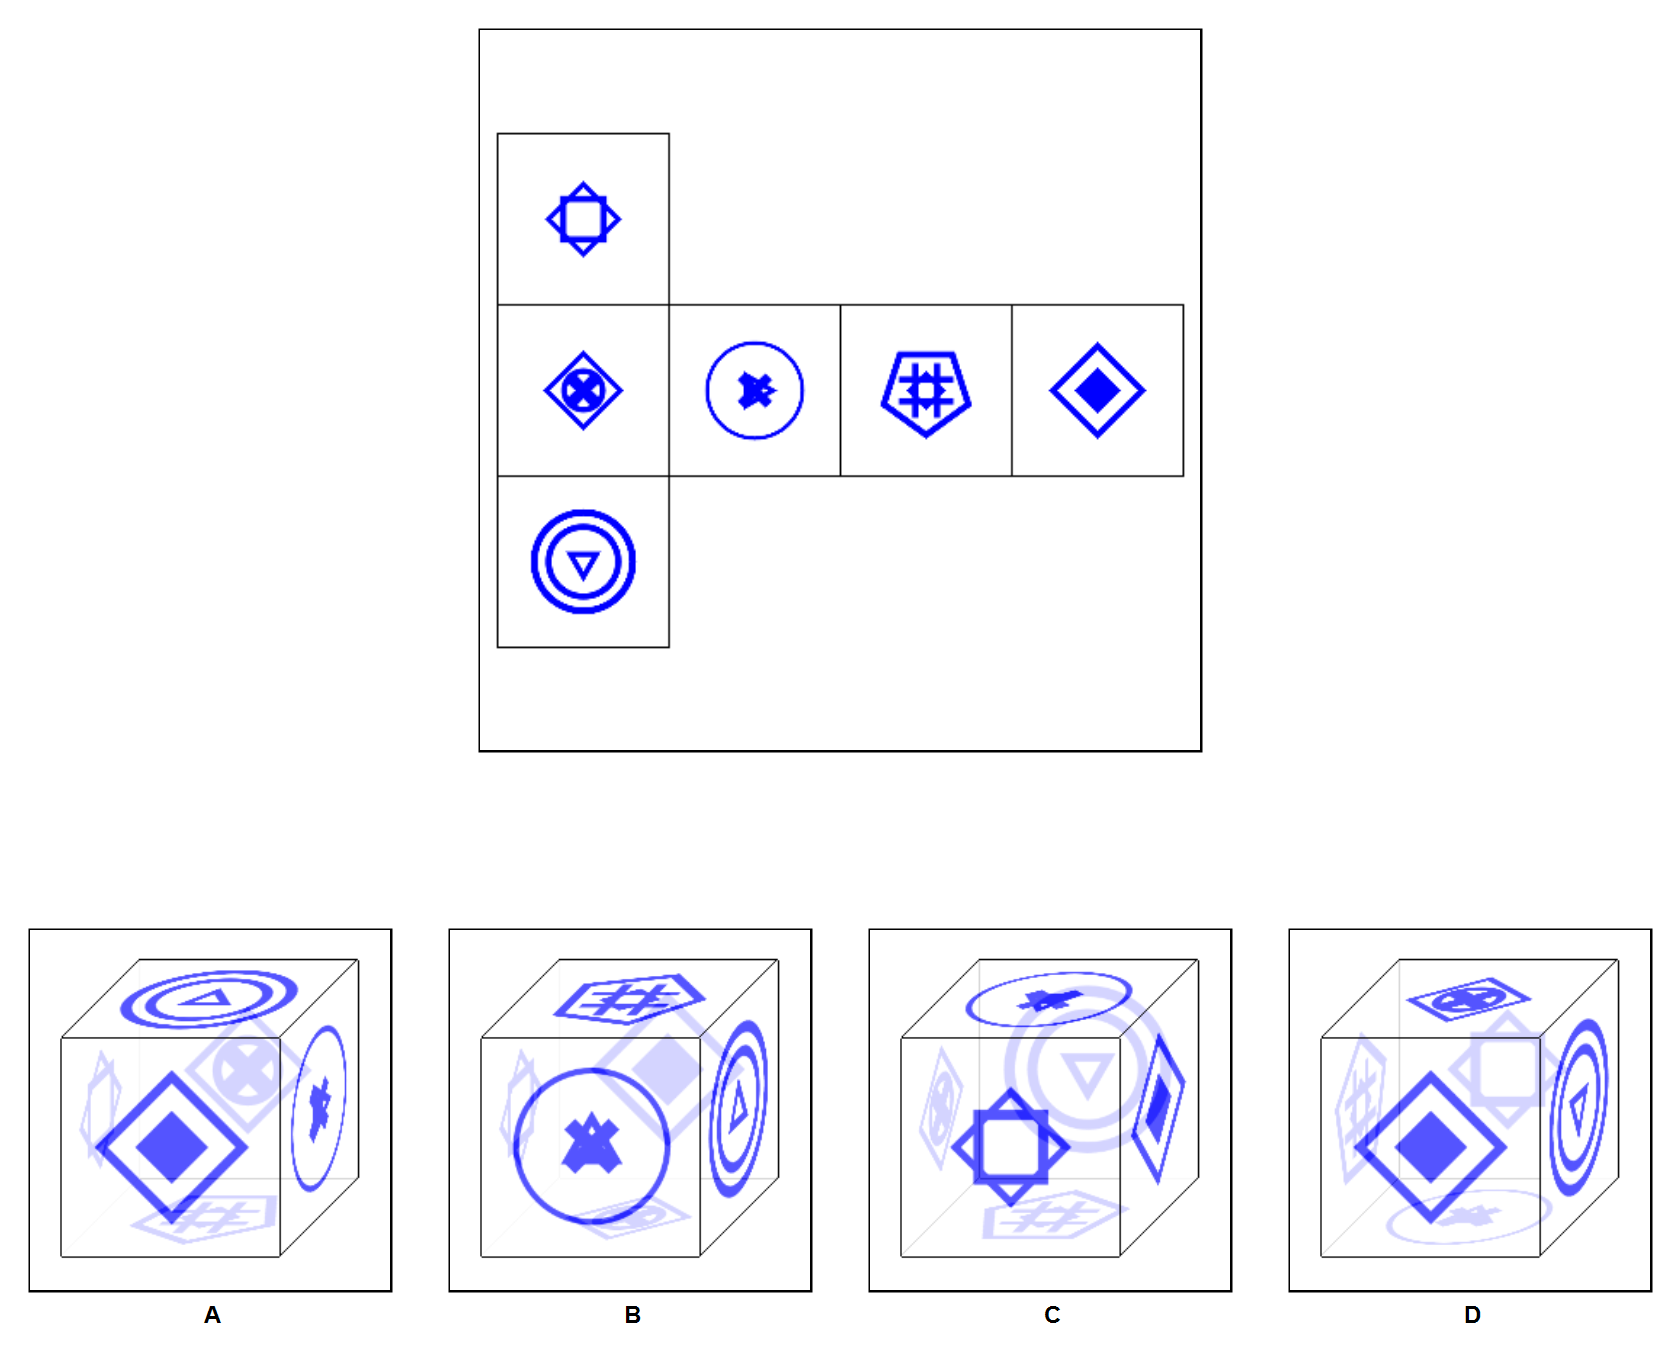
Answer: B